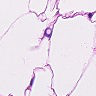
Metastatic tissue present: no